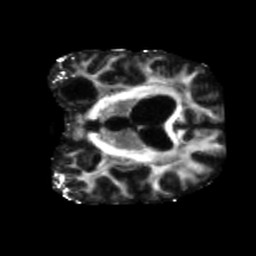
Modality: FA
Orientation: coronal
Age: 75
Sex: male
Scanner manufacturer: siemens
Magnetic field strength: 3 T
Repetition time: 5.47 s
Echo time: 0.0854 s